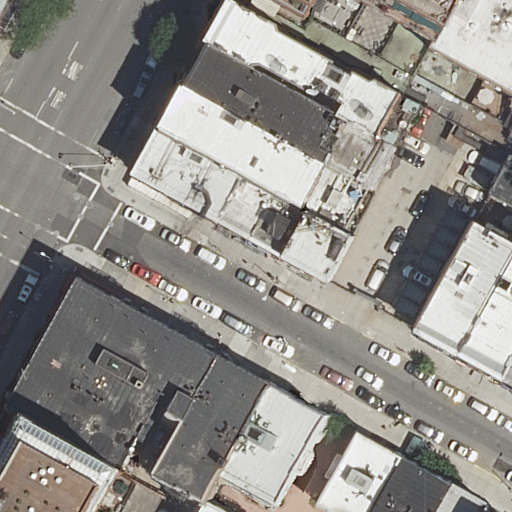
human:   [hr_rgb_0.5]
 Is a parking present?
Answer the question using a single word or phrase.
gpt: yes

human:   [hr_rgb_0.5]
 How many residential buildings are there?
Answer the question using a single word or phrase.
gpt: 20

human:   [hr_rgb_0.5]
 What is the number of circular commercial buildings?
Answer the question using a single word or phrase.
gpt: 0

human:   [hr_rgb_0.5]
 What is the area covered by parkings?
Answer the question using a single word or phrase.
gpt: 853m2

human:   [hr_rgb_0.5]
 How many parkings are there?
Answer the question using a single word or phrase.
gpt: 1

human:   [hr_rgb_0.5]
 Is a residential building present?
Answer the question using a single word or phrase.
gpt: yes

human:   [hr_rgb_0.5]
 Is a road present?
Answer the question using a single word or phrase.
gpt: yes

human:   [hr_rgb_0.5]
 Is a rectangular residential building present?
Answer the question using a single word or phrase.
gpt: yes

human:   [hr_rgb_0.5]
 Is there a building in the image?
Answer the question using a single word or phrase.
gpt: yes

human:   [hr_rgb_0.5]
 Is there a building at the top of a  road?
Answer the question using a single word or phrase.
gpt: yes

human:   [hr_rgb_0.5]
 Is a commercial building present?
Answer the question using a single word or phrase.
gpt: no

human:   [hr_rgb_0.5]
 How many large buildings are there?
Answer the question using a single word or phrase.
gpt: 3

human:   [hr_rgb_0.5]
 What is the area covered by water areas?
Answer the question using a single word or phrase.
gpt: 0m2

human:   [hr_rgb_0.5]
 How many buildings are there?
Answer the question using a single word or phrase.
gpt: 20

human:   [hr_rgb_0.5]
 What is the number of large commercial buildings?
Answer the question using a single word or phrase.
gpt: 0

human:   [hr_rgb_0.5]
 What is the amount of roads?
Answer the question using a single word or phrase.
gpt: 5

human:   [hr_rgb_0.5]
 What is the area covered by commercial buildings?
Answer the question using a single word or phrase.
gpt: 0m2

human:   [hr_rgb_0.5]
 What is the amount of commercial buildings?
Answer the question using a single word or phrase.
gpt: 0

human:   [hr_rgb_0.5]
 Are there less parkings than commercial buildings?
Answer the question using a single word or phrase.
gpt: no

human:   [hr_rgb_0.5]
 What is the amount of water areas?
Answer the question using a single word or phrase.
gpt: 0

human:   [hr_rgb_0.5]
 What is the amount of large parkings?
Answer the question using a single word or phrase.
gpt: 1

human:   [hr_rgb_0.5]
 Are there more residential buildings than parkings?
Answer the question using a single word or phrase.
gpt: yes

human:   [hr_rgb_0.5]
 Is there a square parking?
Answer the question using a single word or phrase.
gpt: no

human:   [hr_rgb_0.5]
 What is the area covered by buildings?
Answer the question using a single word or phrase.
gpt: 5653m2

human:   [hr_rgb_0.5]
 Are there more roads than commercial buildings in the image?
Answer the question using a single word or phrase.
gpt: yes

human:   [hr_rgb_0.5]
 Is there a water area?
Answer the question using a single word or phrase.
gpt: no

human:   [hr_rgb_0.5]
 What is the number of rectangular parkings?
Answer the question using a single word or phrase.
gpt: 0

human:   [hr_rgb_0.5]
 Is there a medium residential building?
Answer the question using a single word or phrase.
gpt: yes

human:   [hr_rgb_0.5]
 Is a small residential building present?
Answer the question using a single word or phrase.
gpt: yes

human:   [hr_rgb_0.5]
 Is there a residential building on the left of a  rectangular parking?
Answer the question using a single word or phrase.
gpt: no

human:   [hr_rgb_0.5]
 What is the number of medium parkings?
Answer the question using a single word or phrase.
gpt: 0

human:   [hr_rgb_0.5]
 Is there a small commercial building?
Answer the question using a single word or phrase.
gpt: no

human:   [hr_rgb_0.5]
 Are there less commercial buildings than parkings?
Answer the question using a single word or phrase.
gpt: yes

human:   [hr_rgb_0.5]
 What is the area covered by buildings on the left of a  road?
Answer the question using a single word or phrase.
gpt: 2653m2

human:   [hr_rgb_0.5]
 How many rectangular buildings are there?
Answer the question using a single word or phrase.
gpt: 15

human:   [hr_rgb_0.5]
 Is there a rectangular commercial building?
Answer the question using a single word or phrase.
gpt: no

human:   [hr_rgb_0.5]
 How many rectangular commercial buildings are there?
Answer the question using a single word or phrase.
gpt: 0

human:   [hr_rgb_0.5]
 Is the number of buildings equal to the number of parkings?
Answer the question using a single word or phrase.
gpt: no

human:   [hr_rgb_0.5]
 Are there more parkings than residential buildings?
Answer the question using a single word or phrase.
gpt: no

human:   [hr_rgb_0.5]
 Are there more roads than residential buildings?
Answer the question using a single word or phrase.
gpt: no

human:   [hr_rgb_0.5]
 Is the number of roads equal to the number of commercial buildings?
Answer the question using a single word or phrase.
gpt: no

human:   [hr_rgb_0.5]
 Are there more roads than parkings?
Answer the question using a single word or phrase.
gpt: yes

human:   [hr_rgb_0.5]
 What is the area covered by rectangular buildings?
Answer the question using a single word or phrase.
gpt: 1920m2

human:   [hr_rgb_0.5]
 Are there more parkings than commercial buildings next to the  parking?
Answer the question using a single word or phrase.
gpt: yes

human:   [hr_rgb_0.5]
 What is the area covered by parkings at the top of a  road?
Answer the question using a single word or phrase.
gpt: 853m2

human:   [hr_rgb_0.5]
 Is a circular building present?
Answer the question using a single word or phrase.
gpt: no

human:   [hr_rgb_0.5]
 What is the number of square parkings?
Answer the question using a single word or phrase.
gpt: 0

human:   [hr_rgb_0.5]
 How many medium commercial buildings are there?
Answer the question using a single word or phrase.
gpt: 0

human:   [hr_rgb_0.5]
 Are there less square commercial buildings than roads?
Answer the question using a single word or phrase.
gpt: yes

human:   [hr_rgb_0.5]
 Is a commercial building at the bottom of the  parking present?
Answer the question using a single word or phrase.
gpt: no

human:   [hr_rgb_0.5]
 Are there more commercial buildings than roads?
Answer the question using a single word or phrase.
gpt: no

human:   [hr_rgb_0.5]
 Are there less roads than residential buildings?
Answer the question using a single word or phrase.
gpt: yes

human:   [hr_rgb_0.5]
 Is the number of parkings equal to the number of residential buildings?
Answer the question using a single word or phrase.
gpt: no

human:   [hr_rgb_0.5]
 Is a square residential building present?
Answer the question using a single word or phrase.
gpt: no

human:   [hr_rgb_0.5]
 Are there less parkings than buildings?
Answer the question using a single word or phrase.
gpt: yes

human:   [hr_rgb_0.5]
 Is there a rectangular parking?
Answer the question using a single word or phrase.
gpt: no

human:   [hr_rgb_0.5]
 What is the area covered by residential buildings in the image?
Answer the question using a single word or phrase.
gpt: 5653m2

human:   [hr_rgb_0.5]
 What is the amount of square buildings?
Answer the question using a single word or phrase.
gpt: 0

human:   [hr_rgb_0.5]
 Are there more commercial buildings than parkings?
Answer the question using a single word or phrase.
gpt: no

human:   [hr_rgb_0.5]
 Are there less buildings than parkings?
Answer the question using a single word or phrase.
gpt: no

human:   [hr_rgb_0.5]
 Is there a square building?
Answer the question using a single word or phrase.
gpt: no

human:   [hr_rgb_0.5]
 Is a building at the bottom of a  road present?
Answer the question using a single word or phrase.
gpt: yes

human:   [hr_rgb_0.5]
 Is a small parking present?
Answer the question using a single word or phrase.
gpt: no

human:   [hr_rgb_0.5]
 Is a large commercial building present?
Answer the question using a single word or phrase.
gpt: no